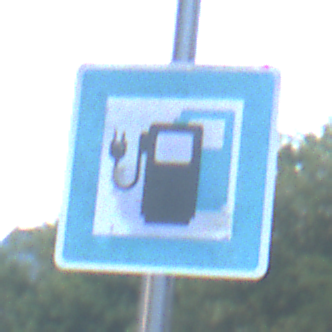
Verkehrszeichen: LadestationFuerElektrofahrzeuge
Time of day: SunriseSunset
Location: Outdoor (Urban)
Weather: Clear
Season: NotSpecified
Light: Natural